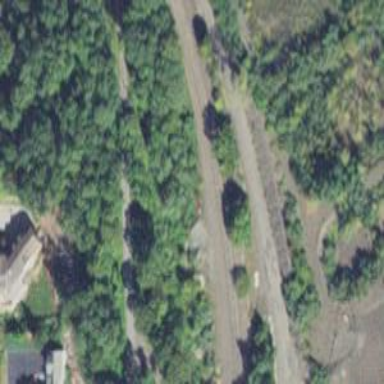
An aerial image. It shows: Railway track.